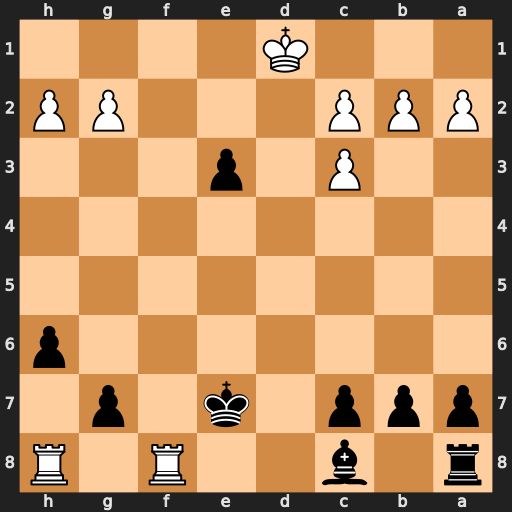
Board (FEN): r1b2R1R/ppp1k1p1/7p/8/8/2P1p3/PPP3PP/3K4
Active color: b
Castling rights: -
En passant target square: -
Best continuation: Bg4+ Ke1 Rxf8 Rxf8 Kxf8